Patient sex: F
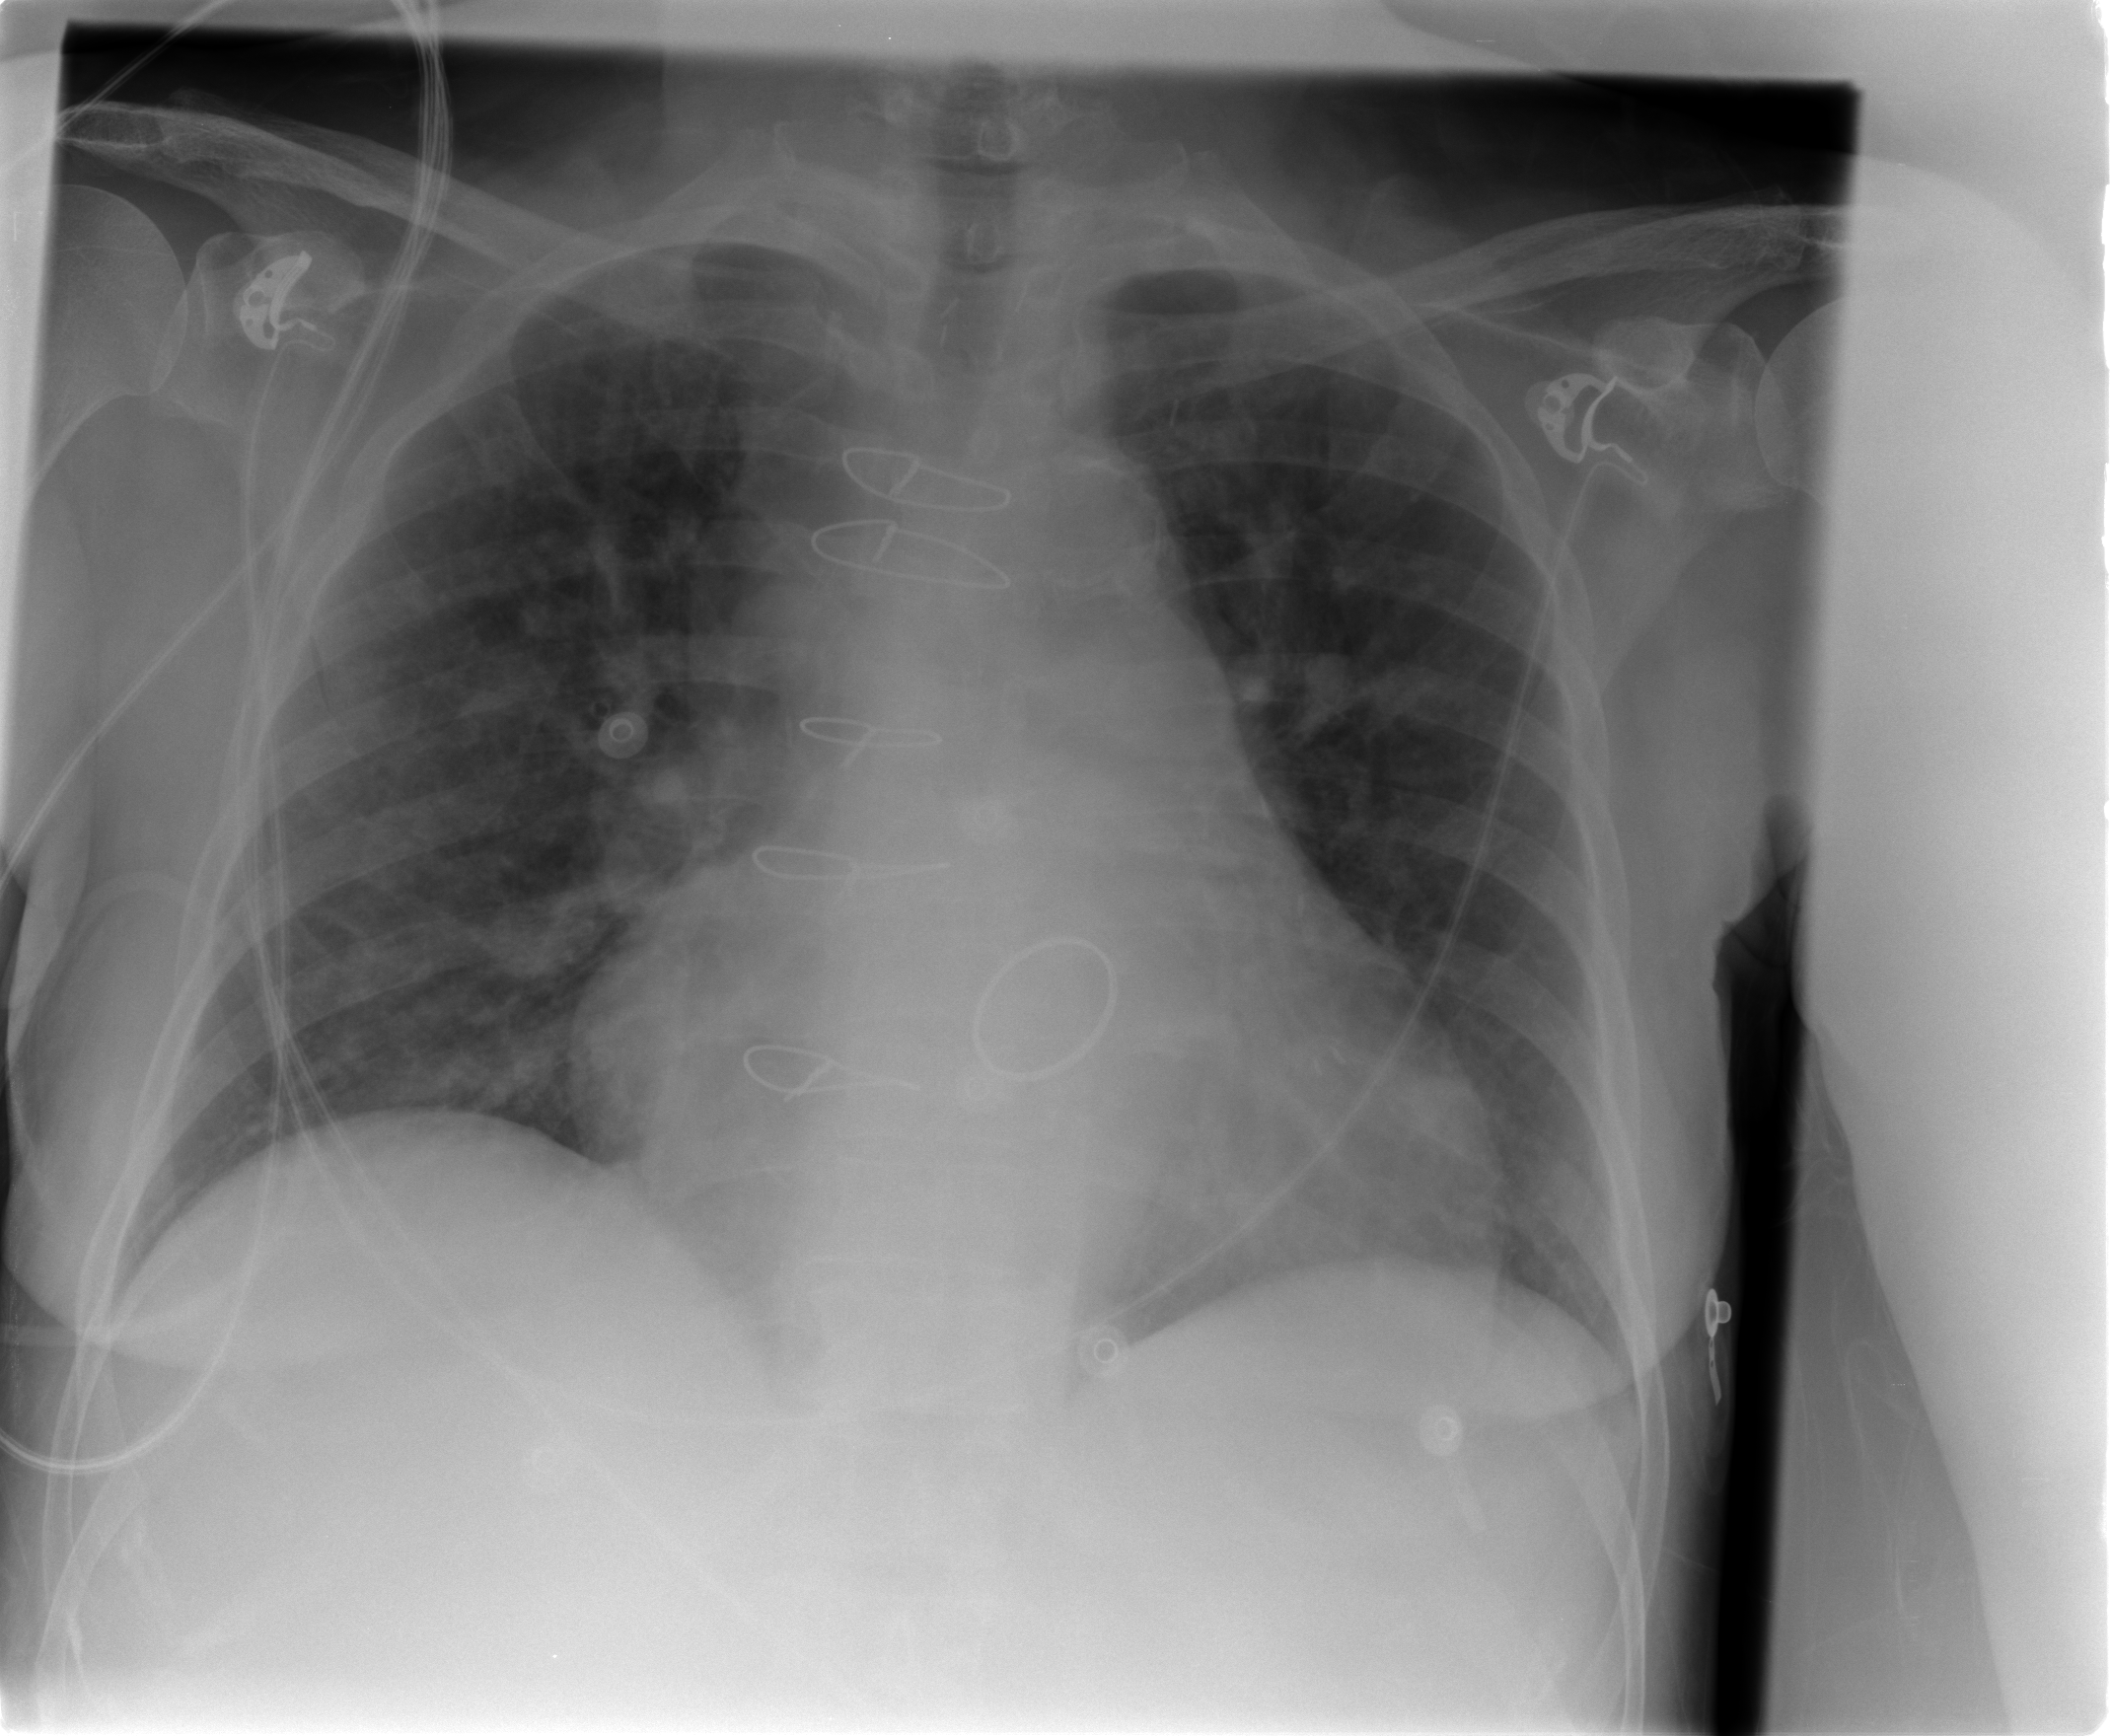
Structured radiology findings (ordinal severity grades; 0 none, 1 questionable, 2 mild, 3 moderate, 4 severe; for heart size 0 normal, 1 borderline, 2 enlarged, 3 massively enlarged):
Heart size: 2
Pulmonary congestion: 2
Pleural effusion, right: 0
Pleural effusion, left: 0
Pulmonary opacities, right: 0
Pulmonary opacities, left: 0
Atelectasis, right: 0
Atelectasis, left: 0